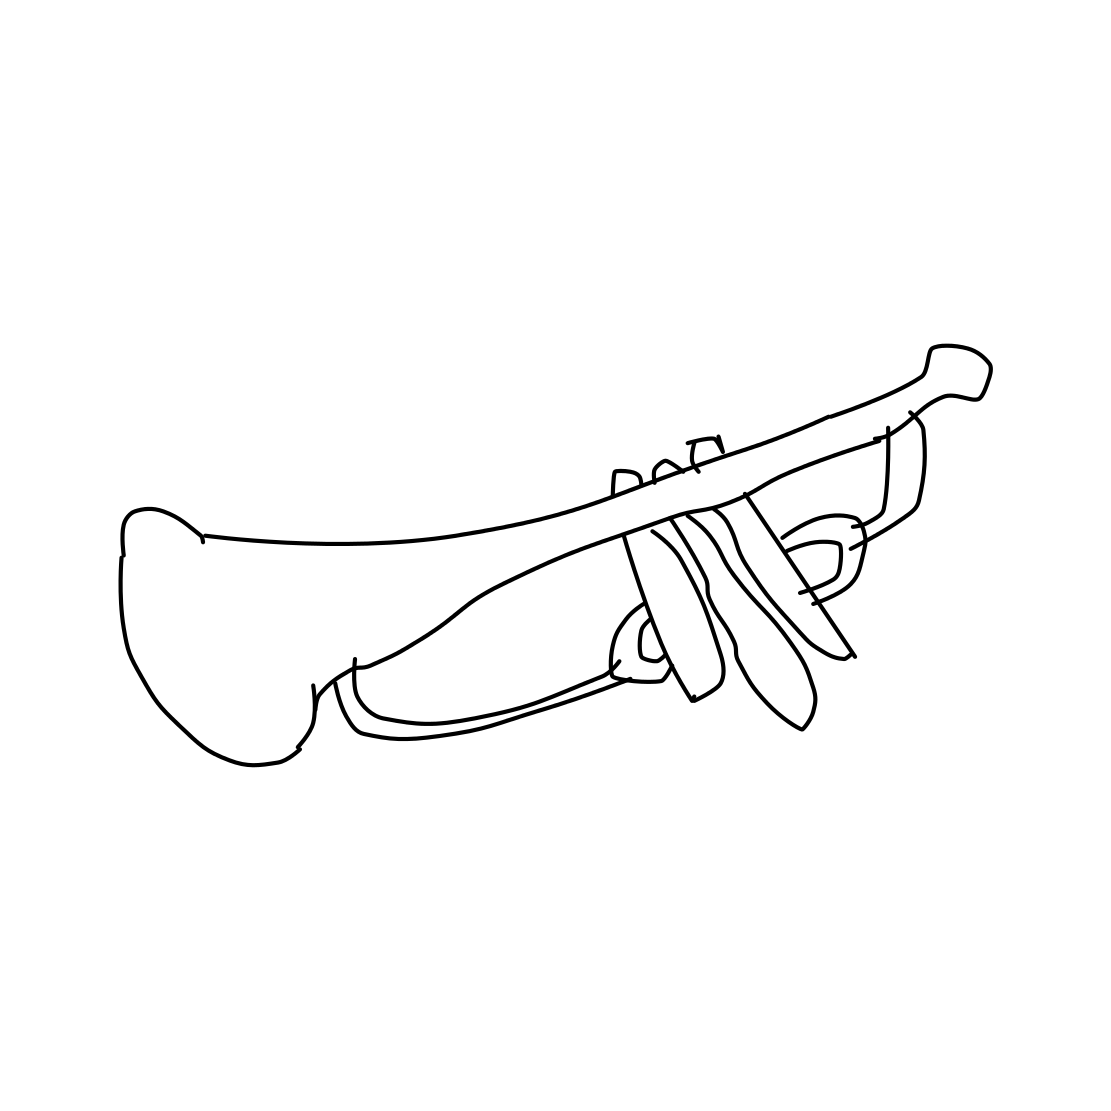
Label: trumpet